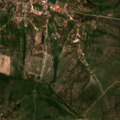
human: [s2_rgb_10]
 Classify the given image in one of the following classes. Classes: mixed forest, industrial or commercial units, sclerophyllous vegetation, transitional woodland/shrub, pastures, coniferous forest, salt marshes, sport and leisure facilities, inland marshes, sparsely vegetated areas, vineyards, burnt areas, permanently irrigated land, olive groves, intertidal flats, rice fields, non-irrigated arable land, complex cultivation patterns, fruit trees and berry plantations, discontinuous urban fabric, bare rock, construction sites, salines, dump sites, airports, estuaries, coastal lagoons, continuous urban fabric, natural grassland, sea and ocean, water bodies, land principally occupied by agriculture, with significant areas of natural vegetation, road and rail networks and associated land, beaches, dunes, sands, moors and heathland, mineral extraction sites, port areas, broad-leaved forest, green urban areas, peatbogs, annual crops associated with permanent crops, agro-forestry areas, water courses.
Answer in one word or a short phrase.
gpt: non-irrigated arable land, olive groves, pastures, annual crops associated with permanent crops, agro-forestry areas